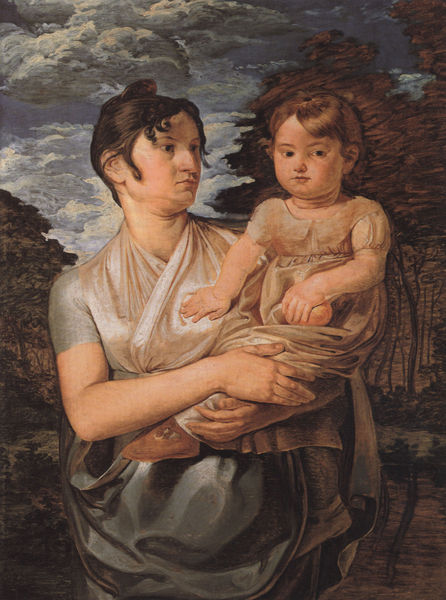
Titel: Frau und Söhnchen des Künstlers
Künstler: Philipp Otto Runge
Standort: Berlin
Institution: Alte Nationalgalerie
Schlagwörter: baum, blau, dunkel, gemälde, gewitter, hand, haut, himmel, kopf, rubens, schatten, umhang, wasser, weiß, wolken, bäume, grün, landschaft, mädchen, ocker, sitzen, teich, braun, brust, frau, frisur, grau, haar, hell, hintergrund, kleid, licht, mund, nacht, nase, ohr, profil, schwarz, ölbild, blick, rot, tuch, weg, wolke, ball, beige, rock, arm, arme, augen, bluse, falten, gesicht, halten, stehen, tragen, bildnis, hals, hände, portrait, porträt, erde, natur, spiegelung, wind, büsche, auge, dunkelheit, haare, stehend, eltern, kind, klassizismus, mutter, tochter, kinn, locken, löckchen, rosa, seide, wald, kinder, düster, haltung, schuhe, herbst, weis, baby, sturm, falte, münder, nasen, brot, faltenwurf, japanerin, braune haare, hautfarbe, knabe, fuss, ideal, kugel, schuh, kleidchen, kleinkind, runge, kartoffel, anblick, zugewandt, madonna, tunika, brusttuch, speck, sorge, händchen, schue, händer, blickrichtungen, fraz, braune augen, mama, frau mit kind, handhaltung, dunkelö, blaug, women, gesicher, falkten, madchen, elternteil, gesichtsausdruck angespannt, glänzende stoffe, idealistisch, kleidche, naturell, woilken, elmutter, kinjd, #nase, säuglig